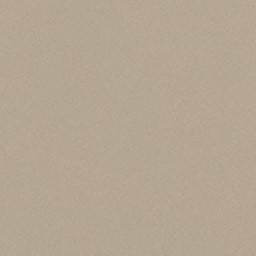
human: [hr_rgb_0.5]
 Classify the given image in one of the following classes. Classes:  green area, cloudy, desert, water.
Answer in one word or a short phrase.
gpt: desert